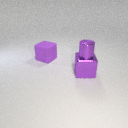
small purple metal cylinder above large purple metal cube